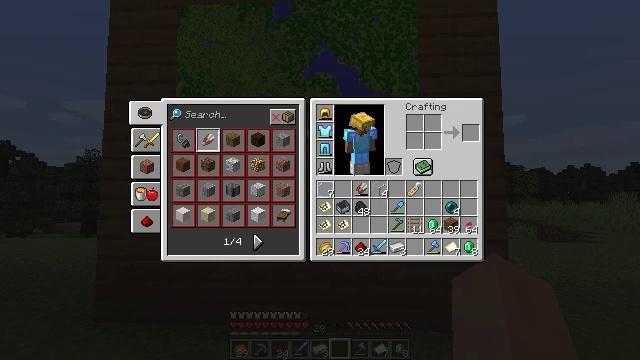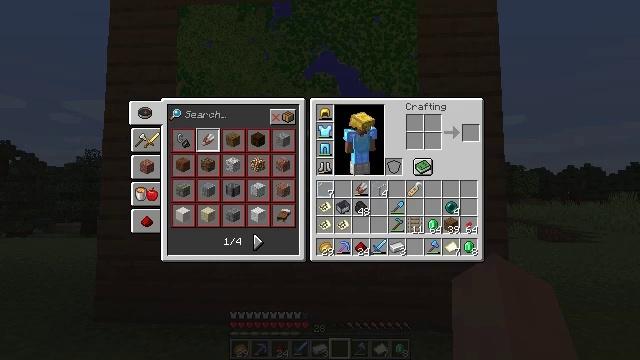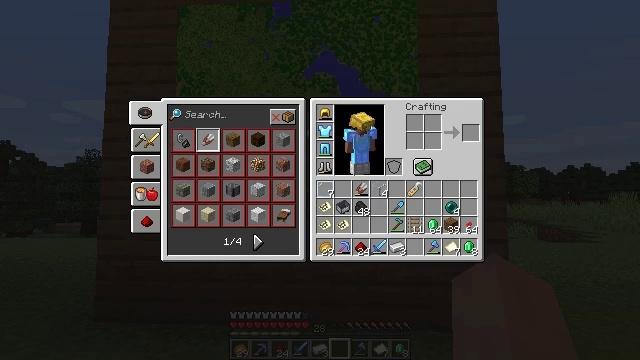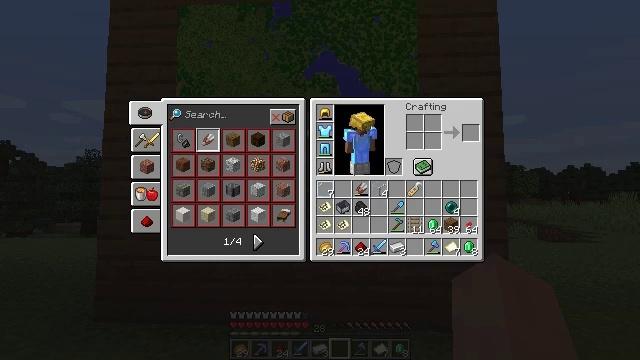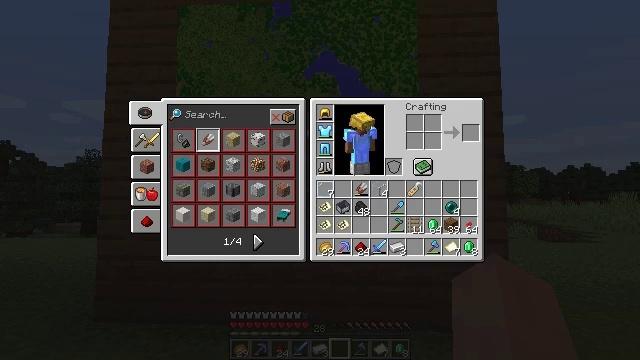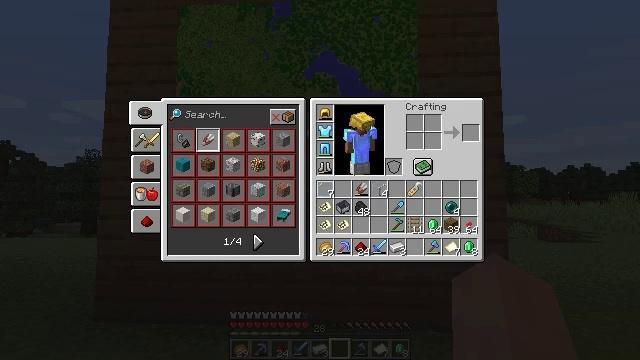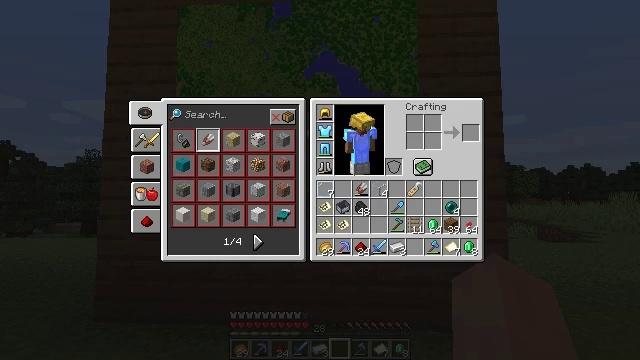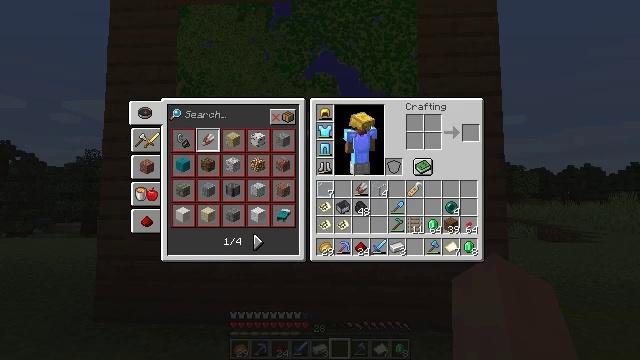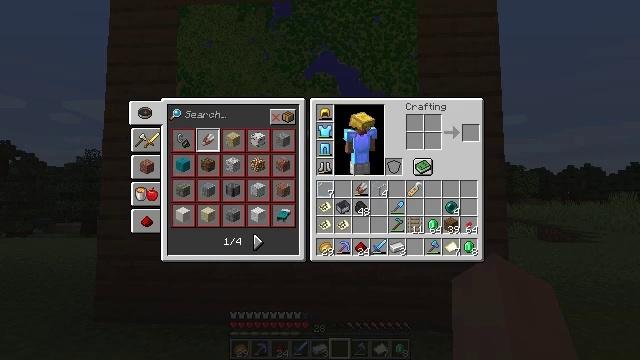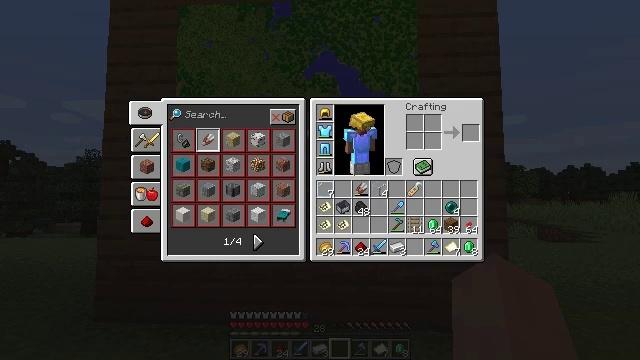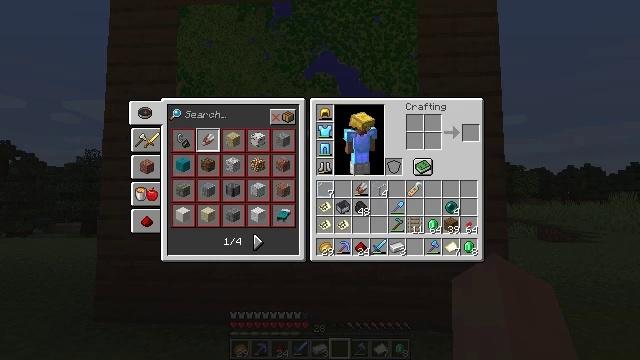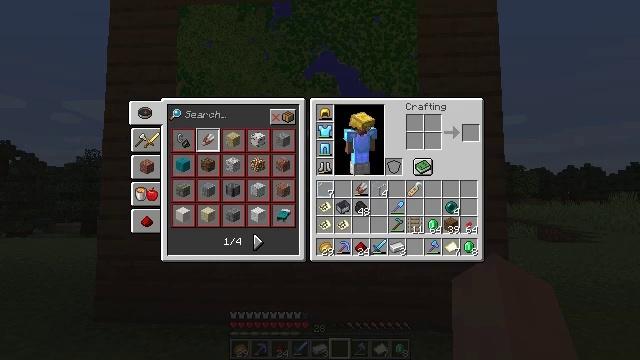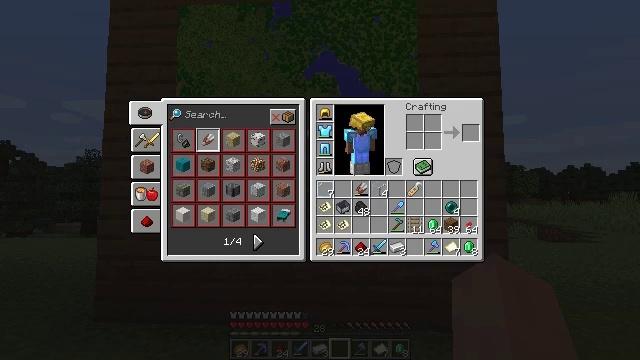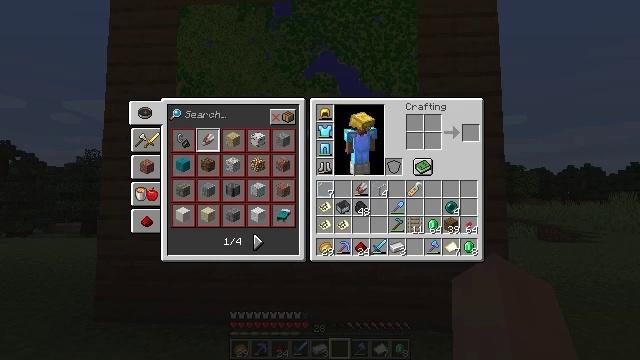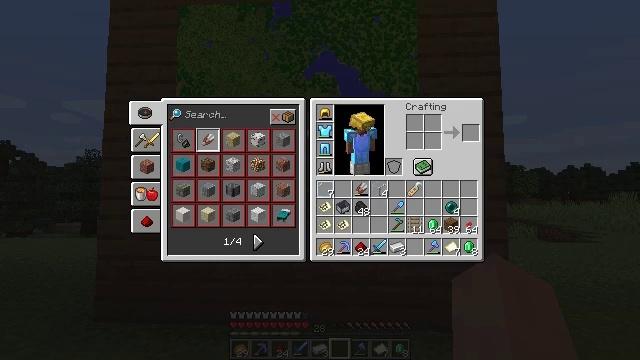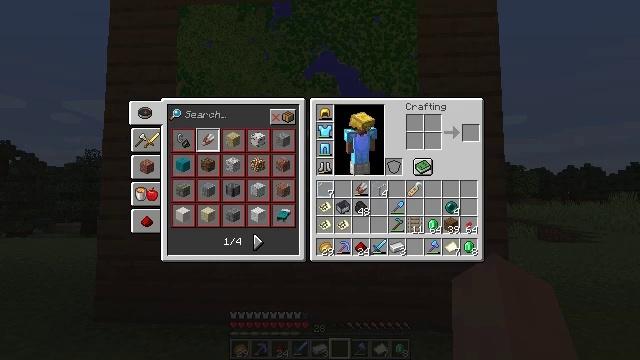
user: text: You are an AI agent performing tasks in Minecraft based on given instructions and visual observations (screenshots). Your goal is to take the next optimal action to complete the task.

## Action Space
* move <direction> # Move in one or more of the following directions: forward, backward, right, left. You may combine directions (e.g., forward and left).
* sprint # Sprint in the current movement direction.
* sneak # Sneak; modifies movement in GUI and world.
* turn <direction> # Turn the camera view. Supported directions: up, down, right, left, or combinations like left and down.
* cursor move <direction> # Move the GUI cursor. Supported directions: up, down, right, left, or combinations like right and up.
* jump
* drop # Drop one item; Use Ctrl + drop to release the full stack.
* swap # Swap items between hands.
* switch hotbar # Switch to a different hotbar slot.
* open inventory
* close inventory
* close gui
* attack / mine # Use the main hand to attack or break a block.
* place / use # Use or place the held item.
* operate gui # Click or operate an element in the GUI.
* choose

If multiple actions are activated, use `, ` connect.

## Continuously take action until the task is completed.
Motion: motion action
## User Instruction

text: Open a crafting table to create an item frame.
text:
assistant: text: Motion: no_op
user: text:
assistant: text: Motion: no_op
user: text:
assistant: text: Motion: no_op
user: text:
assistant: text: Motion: no_op
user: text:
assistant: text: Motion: no_op
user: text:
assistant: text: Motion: no_op
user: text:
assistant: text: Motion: no_op
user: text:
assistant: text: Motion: no_op
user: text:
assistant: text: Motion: no_op
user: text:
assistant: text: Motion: no_op
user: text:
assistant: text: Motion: no_op
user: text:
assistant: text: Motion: no_op
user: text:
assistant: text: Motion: no_op
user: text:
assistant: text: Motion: no_op
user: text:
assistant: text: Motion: no_op
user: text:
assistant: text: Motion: no_op
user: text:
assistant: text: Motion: no_op
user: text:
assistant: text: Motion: no_op
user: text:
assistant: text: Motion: no_op
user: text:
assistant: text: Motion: no_op
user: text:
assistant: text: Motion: no_op
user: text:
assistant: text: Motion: no_op
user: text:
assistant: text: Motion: no_op
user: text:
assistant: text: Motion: no_op
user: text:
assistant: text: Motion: no_op
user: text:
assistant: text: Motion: no_op
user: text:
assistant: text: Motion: no_op
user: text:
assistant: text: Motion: no_op
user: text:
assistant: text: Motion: no_op
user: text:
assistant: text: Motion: no_op